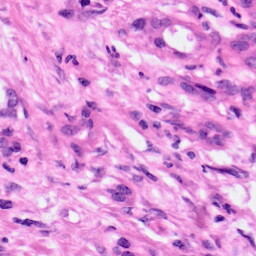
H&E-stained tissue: Pancreatic